Interaction volume radius: 10 \u00c5
Interaction volume height: 35 \u00c5
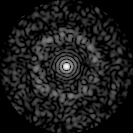
Disorder parameter: 0.832